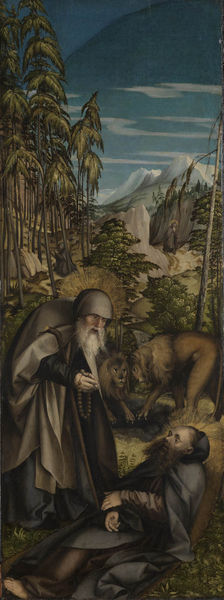
Titel: Der Heilige Antonius, betend vor dem verstorbenen hl. Paulus, Salemer Altaer Tafel 1
Künstler: Martin Schaffner
Standort: Karlsruhe
Institution: Staatliche Kunsthalle Karlsruhe
Schlagwörter: baum, berg, blau, felsen, gemälde, himmel, mann, meer, umhang, wasser, weiß, wolken, aquarell, bäume, grün, landschaft, menschen, ufer, braun, grau, hut, männer, nacht, zeichnung, gras, hund, schnee, tiere, weg, wiese, haube, herren, hochformat, malerei, alt, bart, bärte, kappe, alte, bibel, stehen, tod, tot, vollbart, öl, einsamkeit, hügel, natur, boden, gewand, kutte, mantel, pflanzen, gebeugt, renaissance, wald, stock, liegen, ruhen, zwei, stab, berge, gebirge, gipfel, kette, rast, tannen, essen, tafel, schmal, deutsch, liegend, fallen, hoch, schild, alter, greis, krank, religion, steht, gefahr, soldat, verletzt, mäntel, helm, tanne, beten, ölmalerei, neu, heiligenschein, löwen, nimbus, sterben, kranker, hilfe, krankheit, waldboden, wanderer, mittelalter, begegnung, urwald, mönch, fichten, tannenbaum, franziskus, hochkant, heiliger, mönche, palmen, wildnis, kutten, löwe, heilige, rucksack, wanderstock, reisender, heilig, rosenkranz, verletzung, hirten, liegt, gefallen, altarbild, helfen, kaputze, sterbender, vollbärte, kapuze, lager, buckel, zauberer, eremit, heiligenscheine, wölfe, pilger, samariter, hieronymus, einsiedler, apostel, strahlenkranz, heiler, verletzter, alte männer, kapuzen, nimben, altarflügel, betgestus, hyronimus, löew, antonius, umhan, gebetskette, eremiten, barmherziger samariter, herrn, z, naccht, heilkigenschein, ebarfuß, krankr, strählenkränze, rosenkrenz, frühneuzeitlich